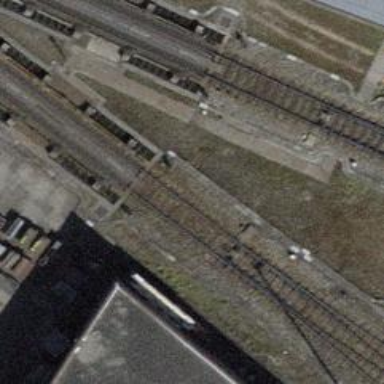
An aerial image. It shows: Railway yard with one track. The yard has beam retarder.